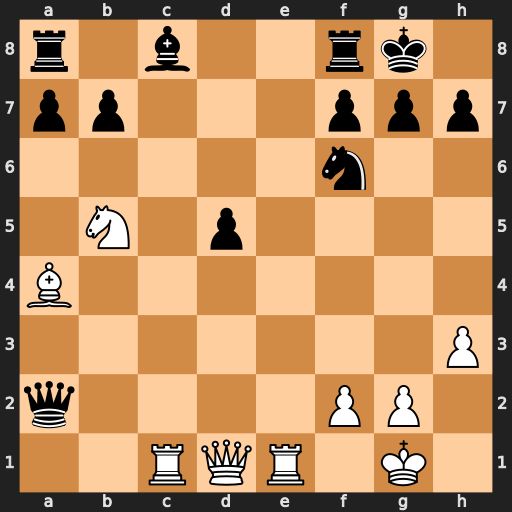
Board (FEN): r1b2rk1/pp3ppp/5n2/1N1p4/B7/7P/q4PP1/2RQR1K1
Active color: w
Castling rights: -
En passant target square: -
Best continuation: Re2 Qxe2 Qxe2